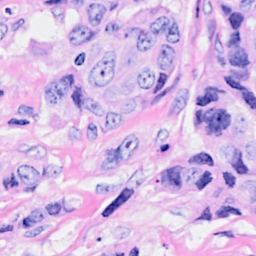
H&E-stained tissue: Breast